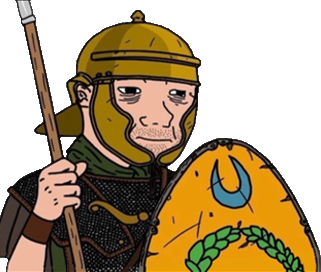
Label: 5_Doomer